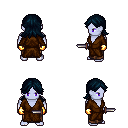
a pixel art fantasy rpg character, male body template, dark elf, purple skin, brown robe, robe skirt, raven loose hair, gold gloves, dagger, four views (front, back, left, right), 2x2 character sprite sheet, small pixel art, hard edges, no anti-aliasing